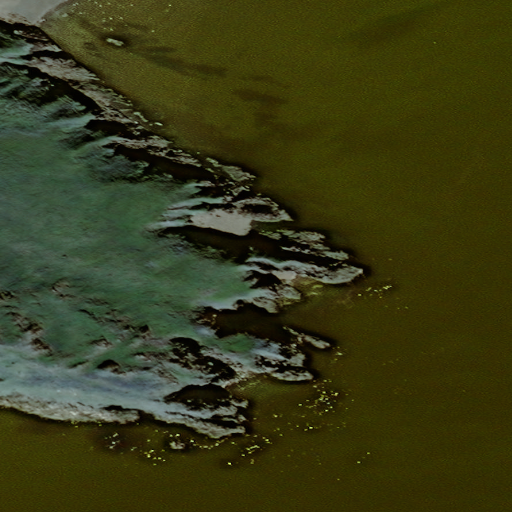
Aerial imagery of cape in Alaska named Right Hand Point containing only unknown